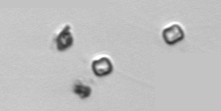
Label: Thalassiosira_TAG_external_detritus